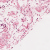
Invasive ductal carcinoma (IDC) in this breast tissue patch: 0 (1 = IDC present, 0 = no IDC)